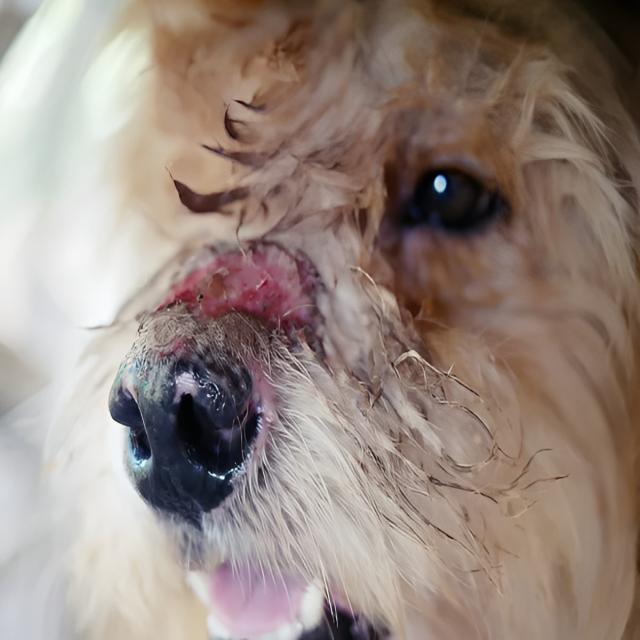
Canine dermatitis — inflammation of the skin presenting with erythema, pruritus, papules, and excoriation. May be allergic, contact, or atopic in origin.